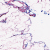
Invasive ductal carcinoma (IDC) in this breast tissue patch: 0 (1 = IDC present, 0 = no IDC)